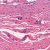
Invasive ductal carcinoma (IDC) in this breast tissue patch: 0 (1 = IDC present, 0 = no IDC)